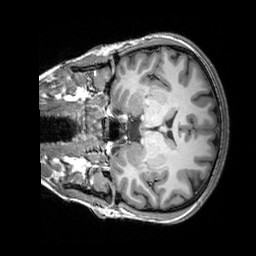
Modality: T1w
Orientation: coronal
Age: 21
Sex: female
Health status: healthy
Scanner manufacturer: siemens
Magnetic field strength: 3 T
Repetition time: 2.3 s
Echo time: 0.00303 s